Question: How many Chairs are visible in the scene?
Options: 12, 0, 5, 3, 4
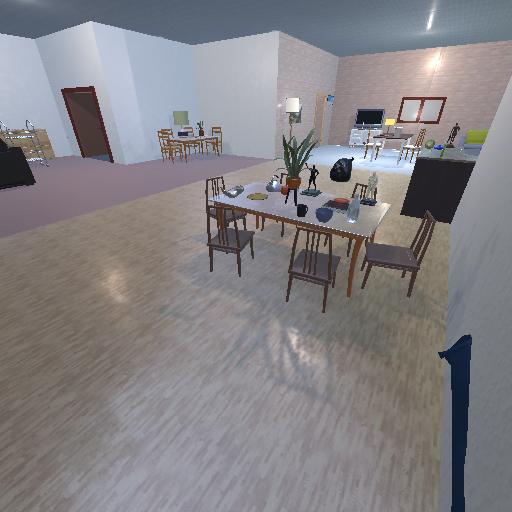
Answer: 12